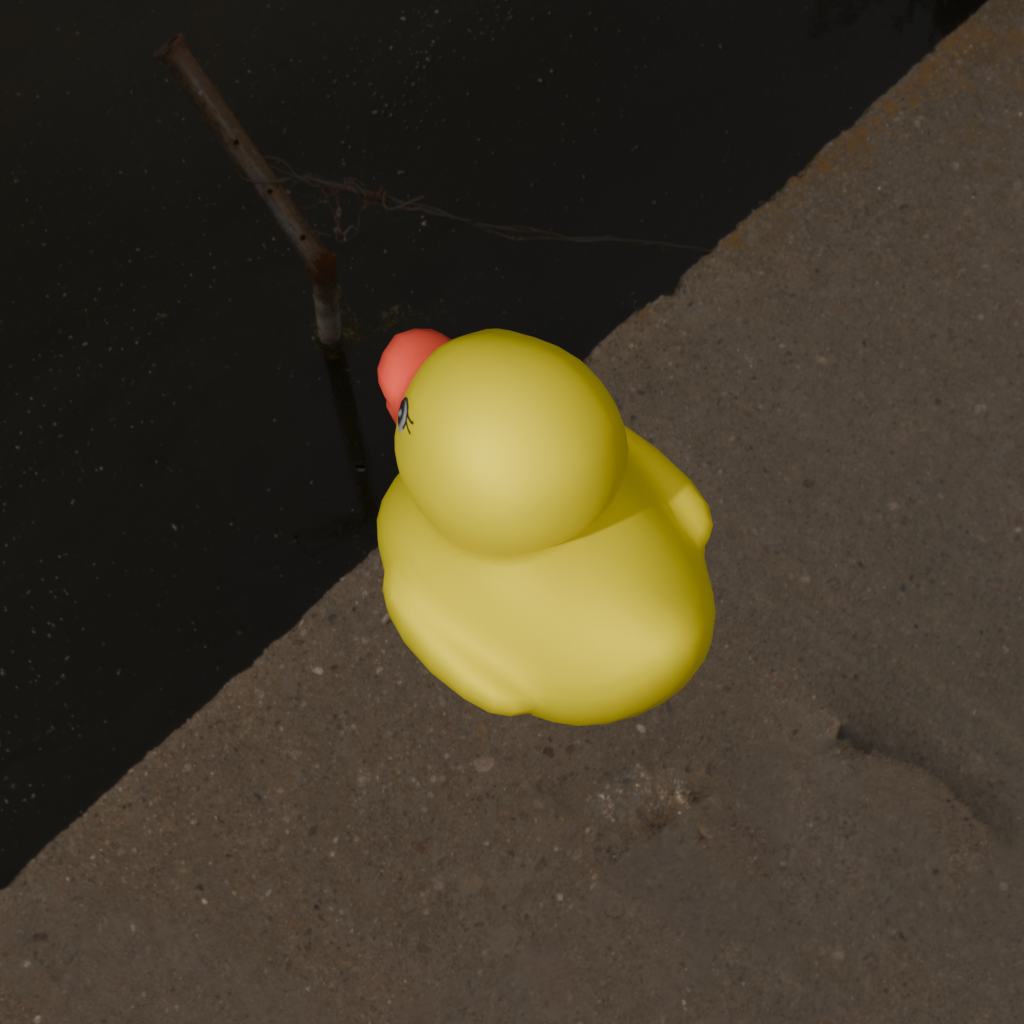
an image of a yellow rubber duck seen from <back_left_top> in a lakeside with a cloudy sky surrounded by greenery and dirt paths.